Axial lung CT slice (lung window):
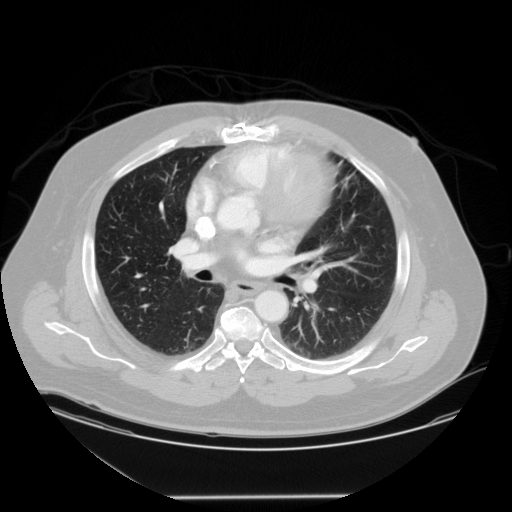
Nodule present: no